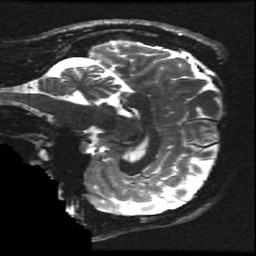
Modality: T2w
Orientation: sagittal
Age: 18
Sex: male
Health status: ill
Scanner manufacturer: ge
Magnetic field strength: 3 T
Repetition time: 7.5 s
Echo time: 0.1015 s